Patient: sex M, age 51
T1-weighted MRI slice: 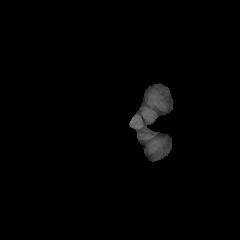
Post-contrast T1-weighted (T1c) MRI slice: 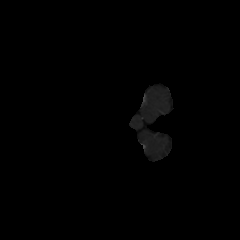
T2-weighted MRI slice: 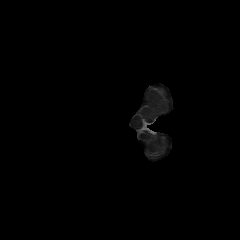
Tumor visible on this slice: no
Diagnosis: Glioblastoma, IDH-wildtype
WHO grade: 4